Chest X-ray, PA view. Patient: 63 years old, sex M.
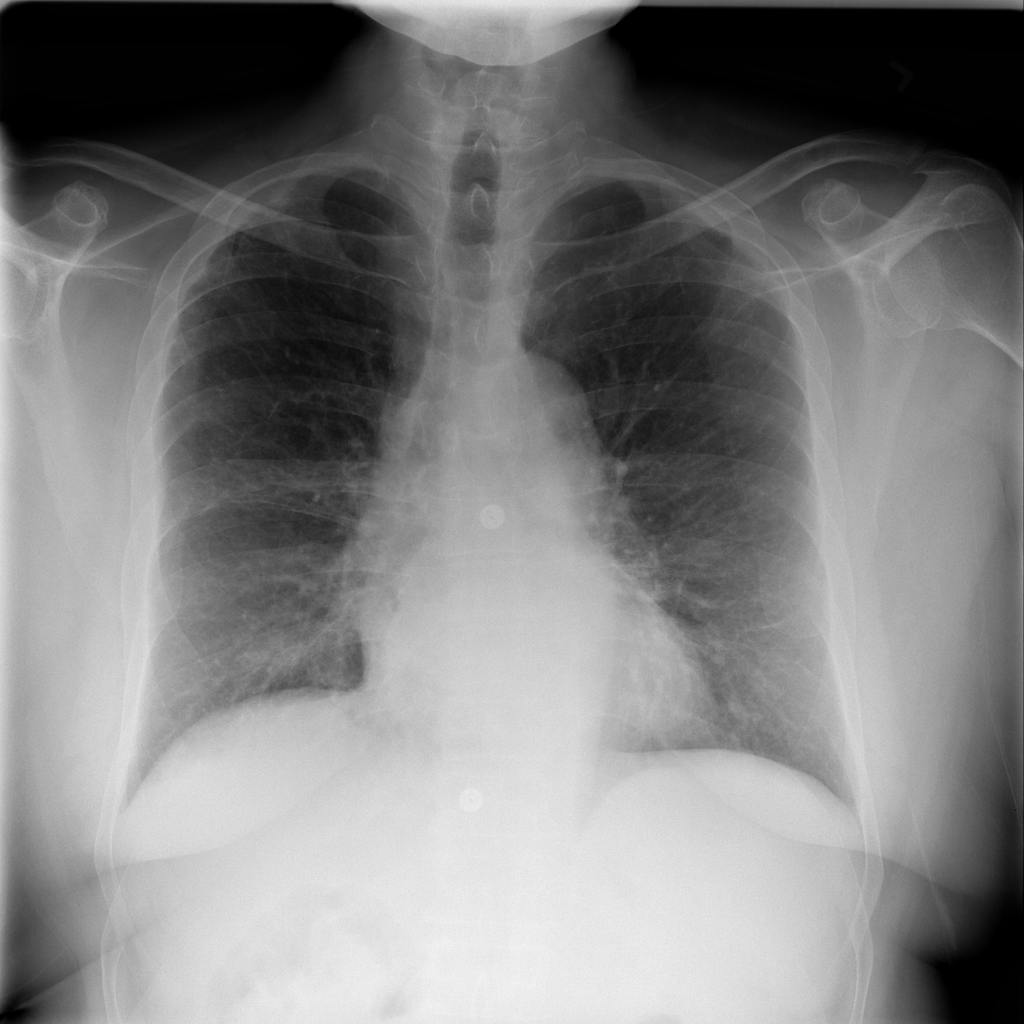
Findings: Infiltration, Pleural_Thickening